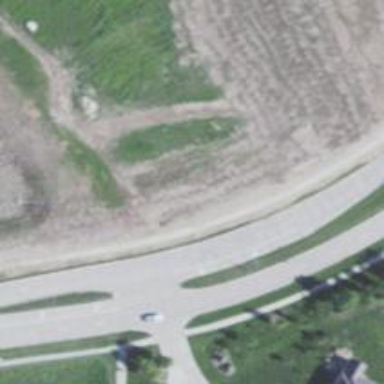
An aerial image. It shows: Secondary road.